Question: Hello guys im getting This error please see the attachment >> 'Index and count must refer to a location within the buffer. Parameter name: bytes'

When im using debugger i dont get this error and everything goes fine i cannot understand what this error is
this is my server code :
'''
IPEndPoint ipEnd = new IPEndPoint(IPAddress.Any, 27015);
Socket sck = new Socket(AddressFamily.InterNetwork, SocketType.Stream, ProtocolType.IP);
sck.Bind(ipEnd);
sck.Listen(100);
Socket clientSocket = sck.Accept();
string[] fNames = new string[3];
fNames[0] = "01.jpg";
fNames[1] = "02.jpg";
fNames[2] = "03.jpg";
string filePath = "D:\";
byte[] FilesCount = BitConverter.GetBytes(fNames.Count());
clientSocket.Send(FilesCount);
for (int i = 0; i < fNames.Count(); i++)
{
byte[] fileNameByte = Encoding.ASCII.GetBytes(fNames[i]);
byte[] fileData = File.ReadAllBytes(filePath + fNames[i]);
byte[] clientData = new byte[4 + fileNameByte.Length + fileData.Length];
byte[] fileNameLen = BitConverter.GetBytes(fileNameByte.Length);
fileNameLen.CopyTo(clientData, 0);
fileNameByte.CopyTo(clientData, 4);
fileData.CopyTo(clientData, 4 + fileNameByte.Length);
clientSocket.Send(clientData);
}
clientSocket.Close();
'''
And Client:
'''
Socket clientSock = new Socket(AddressFamily.InterNetwork, SocketType.Stream, ProtocolType.IP);
clientSock.Connect(IPAddress.Parse("46.49.70.30"), 27015);
byte[] clientData = new byte[1024 * bt];
string receivedPath = "D:/df/";
byte[] FileQuantityByte = new byte[1024];
clientSock.Receive(FileQuantityByte);
int FileQuantity = BitConverter.ToInt32(FileQuantityByte, 0);
for (int i = 0; i < FileQuantity; i++)
{
int receivedBytesLen = clientSock.Receive(clientData);
int fileNameLen = BitConverter.ToInt32(clientData, 0);
string fileName = Encoding.ASCII.GetString(clientData, 4, fileNameLen);
//Console.WriteLine("Client:{0} connected & File {1} started received.", clientSock.RemoteEndPoint, fileName);
BinaryWriter bWrite = new BinaryWriter(File.Open(receivedPath + fileName, FileMode.Append));
bWrite.Write(clientData, 4 + fileNameLen, receivedBytesLen - 4 - fileNameLen);
//Console.WriteLine("File: {0} received & saved at path: {1}", fileName, receivedPath);
bWrite.Close();
}
clientSock.Close();
'''
EDIT : <URL>
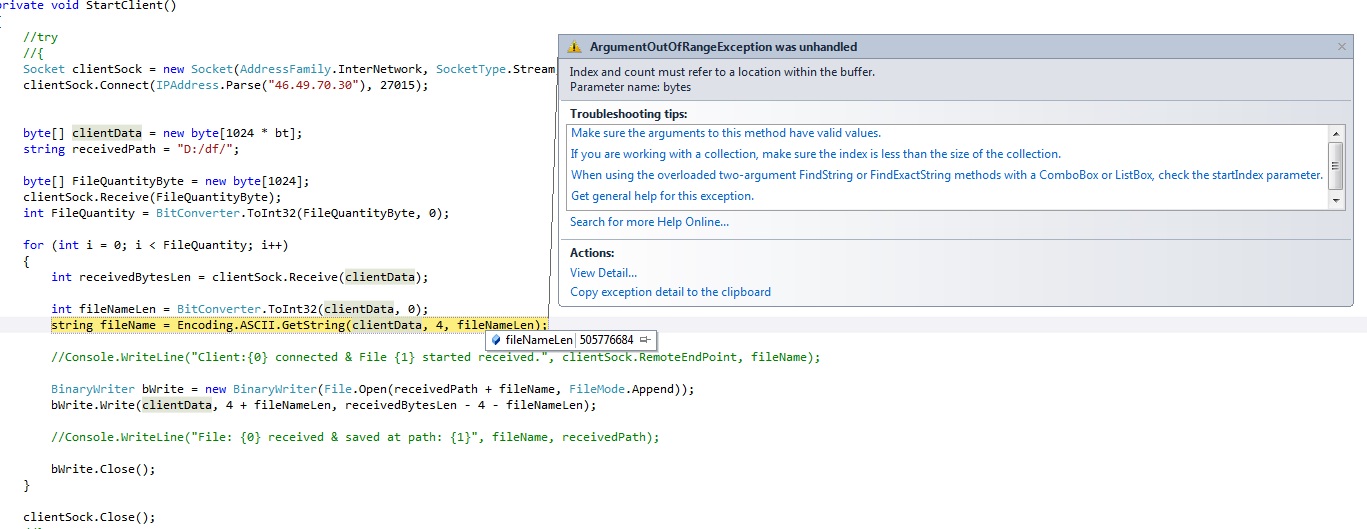
Answer: The exception is telling exactly what the problem is: one of your parameters isn't what you think it should be.
What is the length of 'clientData'? What is the value of 'fileNameLen' when you call 'Encoding.ASCII.GetString'? What is the value of 'bt', which is used to initialize your 'clientData' array?
If this doesn't happen in the debugger, then add some code to output the values of 'clientData' and 'fileNameLen' before the call.
One problem is that 'clientSock.Receive' might not get all of the data at once. If you're sending an especially large file, it's possible that 'clientSock.Receive' will return without reading everything. As documentation for <URL> says:
> If you are using a connection-oriented Socket, the Receive method will read as much data as is available, up to the size of the buffer.
It's possible that not all of the data is available yet, or that the buffer is smaller than the file size. To ensure that you get all of the data, you have to do this:
'''
int totalBytesRead = 0;
int bytesRead = 0;
while ((bytesRead = clientSock.Receive(clientData, totalBytesRead,
clientData.Length - totalBytesRead, SocketFlags.None)) != 0)
{
totalBytesRead += bytesRead;
}
'''
'Receive' will return 0 when there is no more data available. Only then can you be sure that you've received all of the data.